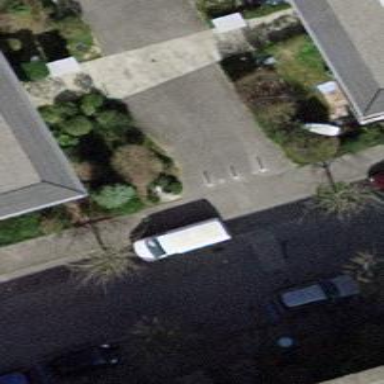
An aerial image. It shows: Bollard.